Question: I would like to convert row values separated by comma with inner joins tables query with other columns are also there.
My query is displaying like below records:
'''
Name ID Services Type
xyz 1 s1 A
xyz 1 s2 A
xyz 1 s3 A
abc 2 s2 B
abc 2 s3 B
'''

I'd like output like below:
'''
Name, ID, Services, Type
xyz 1 s1,s2,s3 A
abc 2 s2,s3 B
'''
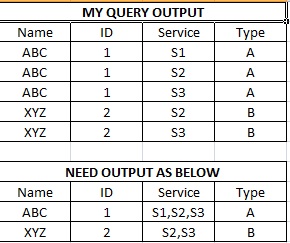
Answer: Please use below code:
'''
create table #name (name varchar(10), id int ,type varchar(10))
insert into #name values ('XYZ',1,'A')
insert into #name values ('abc',2,'B')
create table #services (id int ,[Services] varchar(10))
insert into #services (1,'s1')
insert into #services (1,'s1')
insert into #services (1,'s2')
insert into #services (1,'s3')
insert into #services (2,'s2')
insert into #services (2,'s3')
select Name, t.ID
, (select s1.[Services] +',' from #Services s1 where s1.id = s.id for xml path('')) AS services
,[TyPe]
from #name t
inner join #services s on s.id = t.id
'''